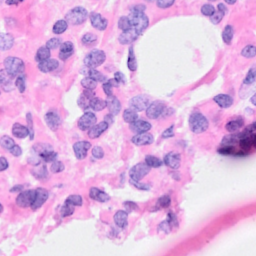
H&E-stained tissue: Breast